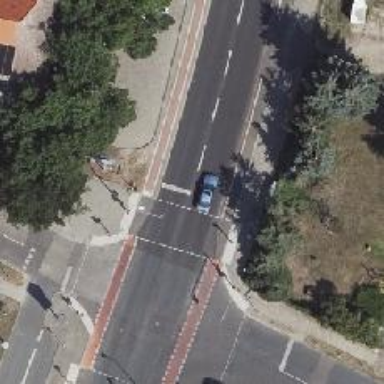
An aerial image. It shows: Road with traffic signals.